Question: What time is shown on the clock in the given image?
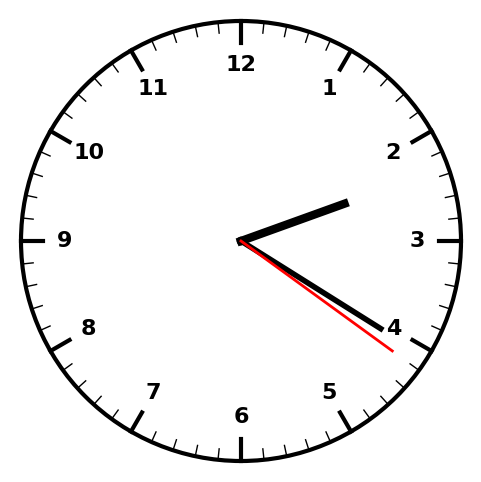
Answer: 02:20:21